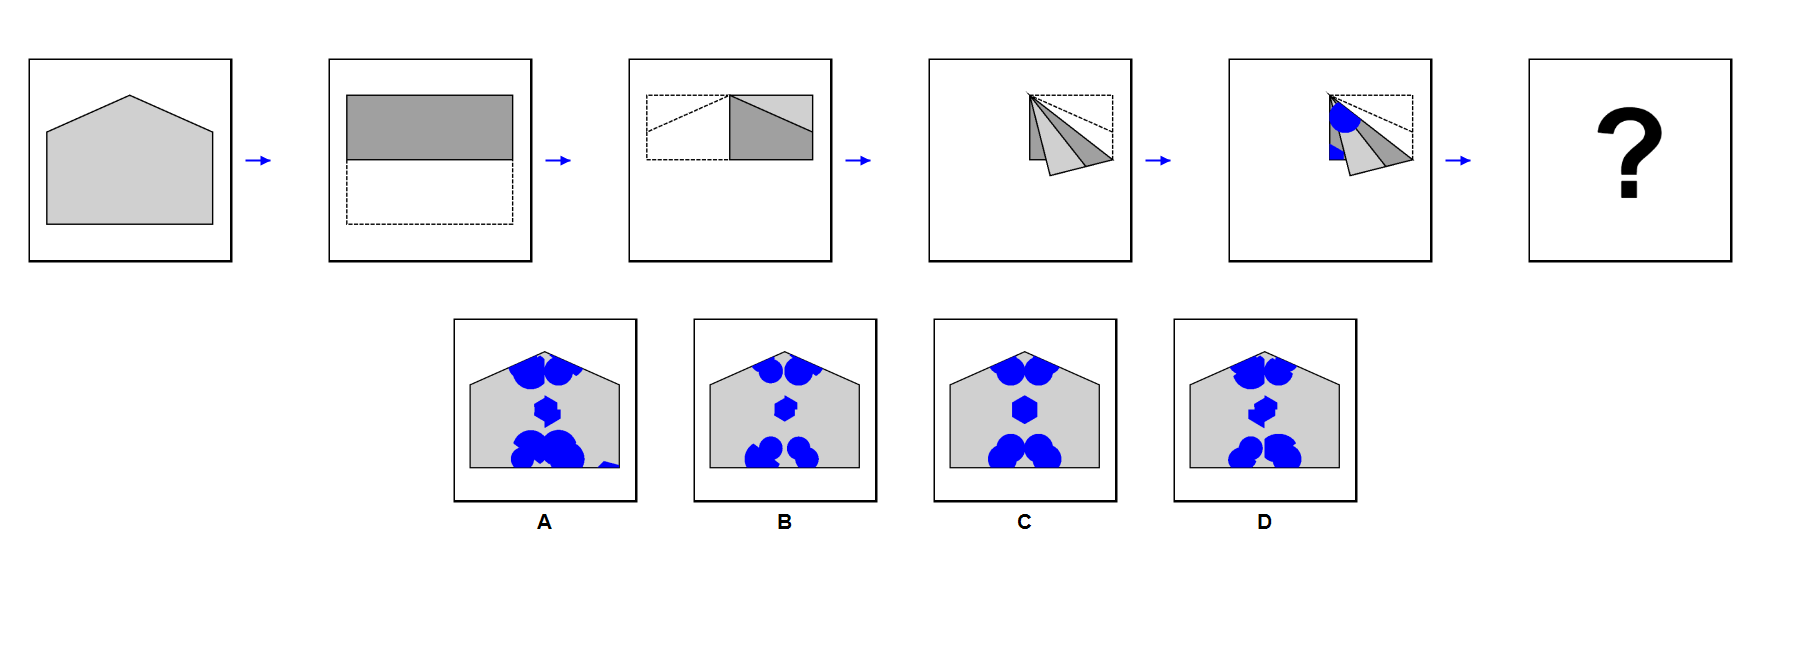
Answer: C